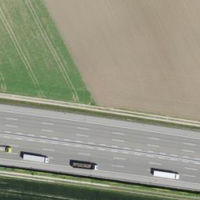
EUNIS habitat code: 57
Species observed at this site:
Milvus milvus